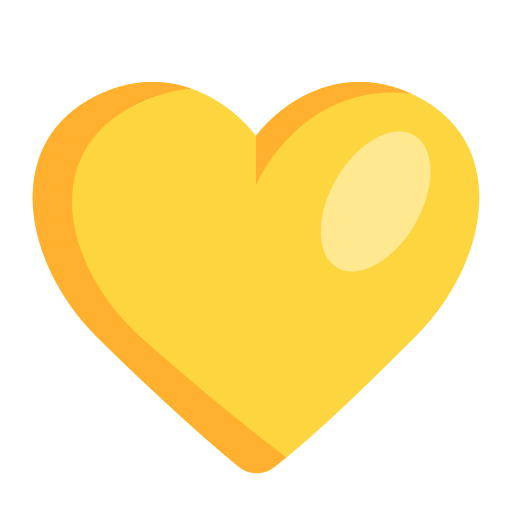
yellow heart flat